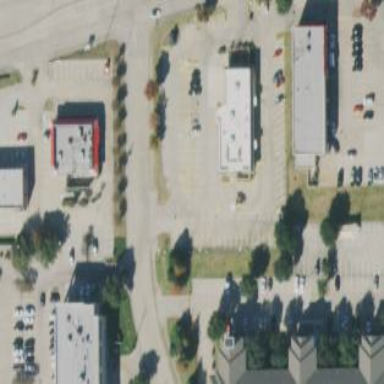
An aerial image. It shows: Retail area.